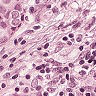
Metastatic tissue present: yes